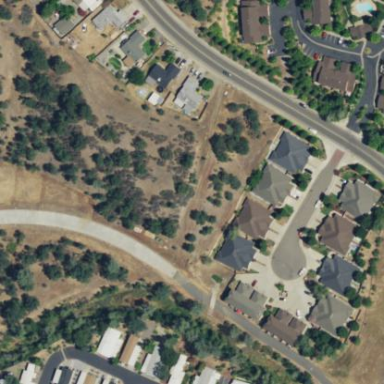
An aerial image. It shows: Residential area within neighborhood.